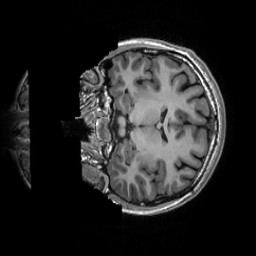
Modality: T1w
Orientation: coronal
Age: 23
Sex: female
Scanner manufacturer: ge
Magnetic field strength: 3 T
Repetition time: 0.007348 s
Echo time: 0.003036 s